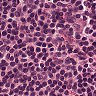
Metastatic tissue present: no